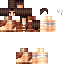
A female human skin with medium skin, wearing brown long hair dressed in a blue tshirt and brown pants, featuring a closed mouth.